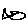
Label: fish